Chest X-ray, PA view. Patient: 42 years old, sex M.
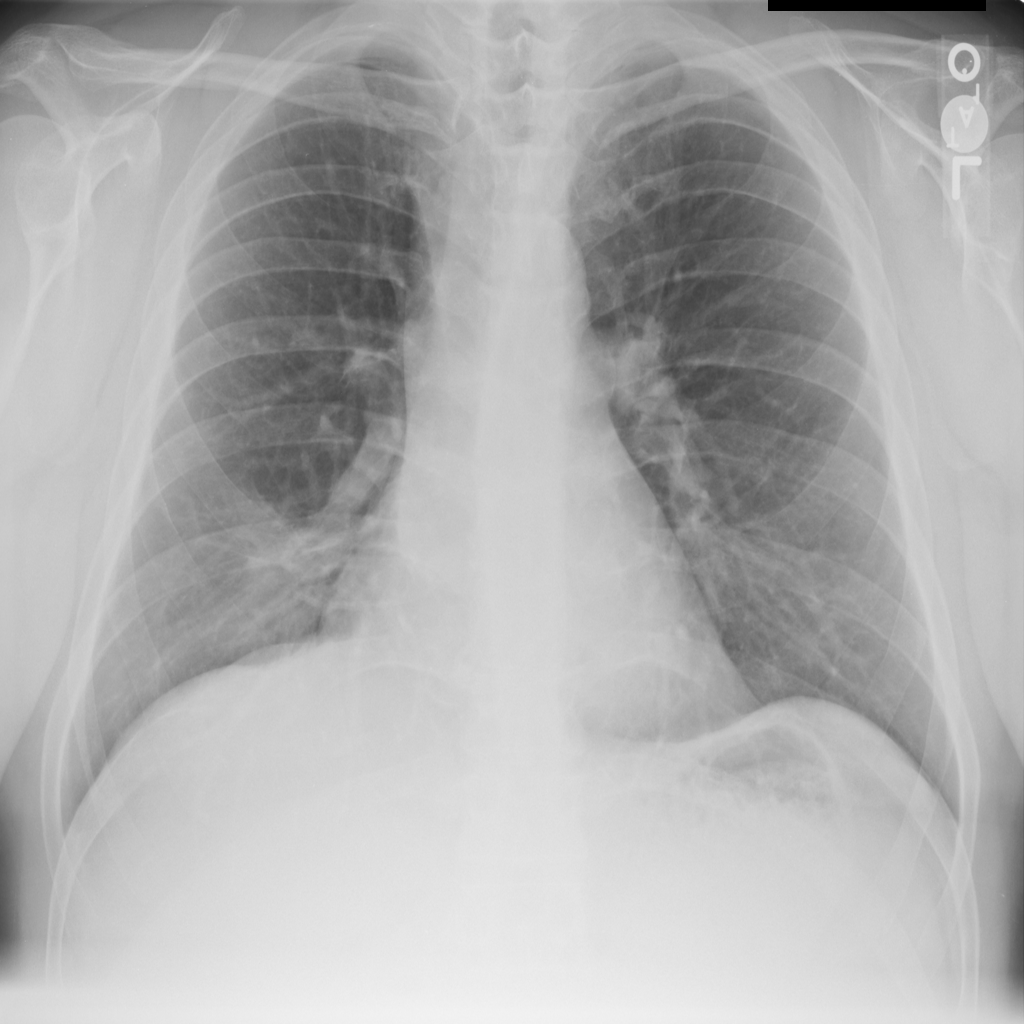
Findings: Infiltration